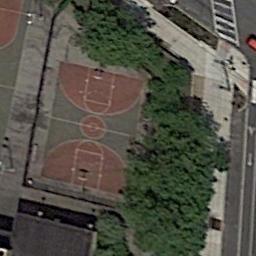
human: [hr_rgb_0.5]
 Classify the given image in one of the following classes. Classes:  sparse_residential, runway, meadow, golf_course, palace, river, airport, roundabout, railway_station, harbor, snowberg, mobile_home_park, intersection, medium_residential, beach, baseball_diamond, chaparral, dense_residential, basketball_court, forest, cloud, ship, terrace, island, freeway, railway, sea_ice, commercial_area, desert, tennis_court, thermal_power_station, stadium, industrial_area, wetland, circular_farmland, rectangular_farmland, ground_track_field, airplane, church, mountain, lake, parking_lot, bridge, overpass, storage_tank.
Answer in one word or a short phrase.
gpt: basketball_court